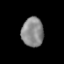
Tissue: prostate
Cell type: T cells
Senescence score: 0.3389
Nuclear area (px): 628
Mean DAPI intensity: 137.019